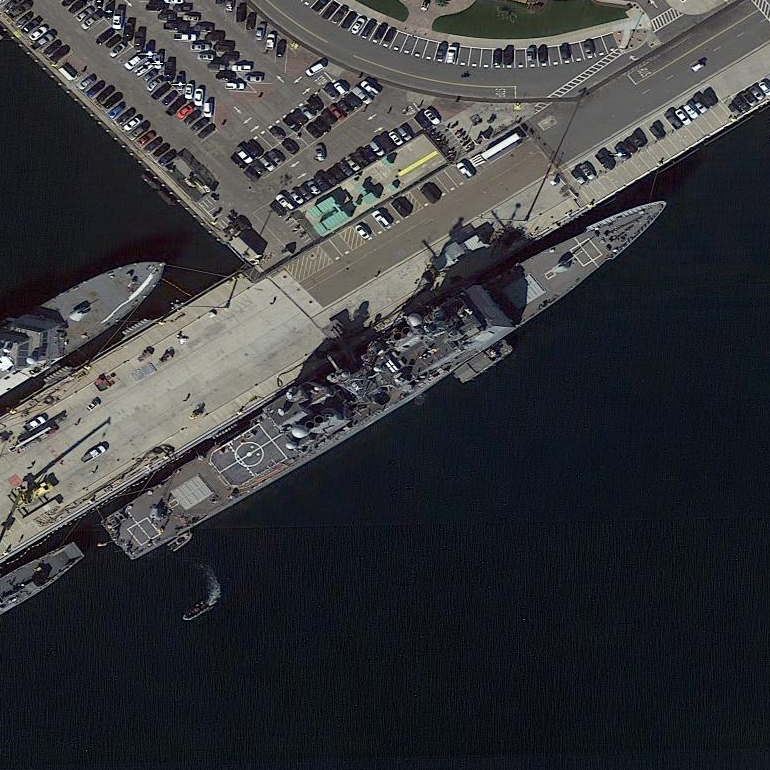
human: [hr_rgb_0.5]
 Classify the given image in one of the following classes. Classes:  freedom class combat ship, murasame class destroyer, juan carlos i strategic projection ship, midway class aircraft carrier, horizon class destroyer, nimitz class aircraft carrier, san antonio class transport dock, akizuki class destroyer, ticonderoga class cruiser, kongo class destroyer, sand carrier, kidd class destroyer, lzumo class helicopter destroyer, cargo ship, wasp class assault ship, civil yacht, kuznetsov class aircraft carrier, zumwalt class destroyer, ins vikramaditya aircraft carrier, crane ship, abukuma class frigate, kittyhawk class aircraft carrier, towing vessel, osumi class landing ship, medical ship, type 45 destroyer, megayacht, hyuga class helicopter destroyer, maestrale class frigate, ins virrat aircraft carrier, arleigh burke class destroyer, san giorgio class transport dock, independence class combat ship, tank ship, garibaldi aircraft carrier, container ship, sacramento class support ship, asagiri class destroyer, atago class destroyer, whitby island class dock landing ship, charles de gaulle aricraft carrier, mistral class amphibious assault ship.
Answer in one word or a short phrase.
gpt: Ticonderoga class cruiser